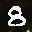
Label: 8